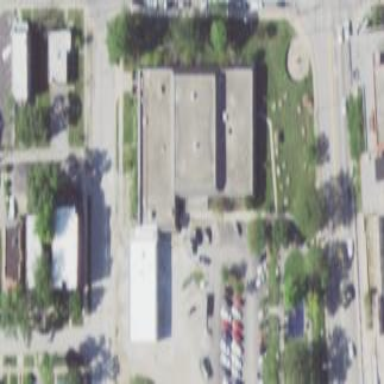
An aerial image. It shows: Public building located in sports center.